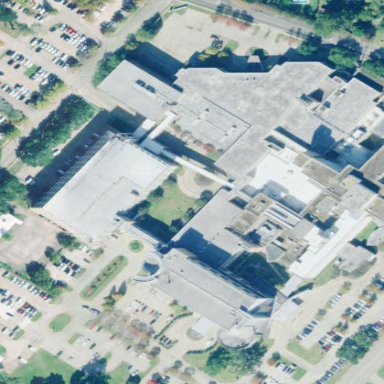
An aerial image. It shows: Hospital providing healthcare services.